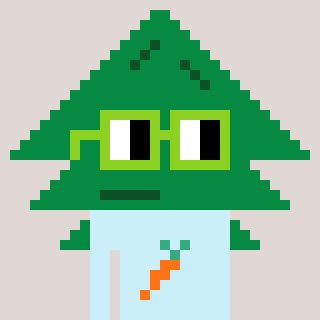
a pixel art character with square light green glasses, a fir-shaped head and a cold-colored body on a warm background